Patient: sex F, age 69
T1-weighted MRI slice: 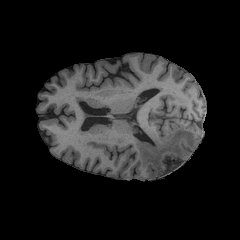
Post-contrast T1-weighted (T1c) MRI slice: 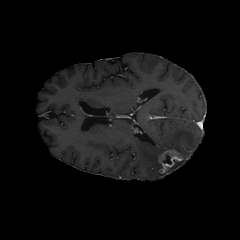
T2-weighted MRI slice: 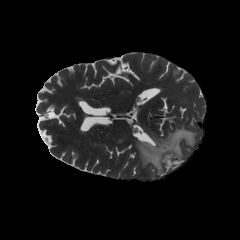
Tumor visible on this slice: yes
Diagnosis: Glioblastoma, IDH-wildtype
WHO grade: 4